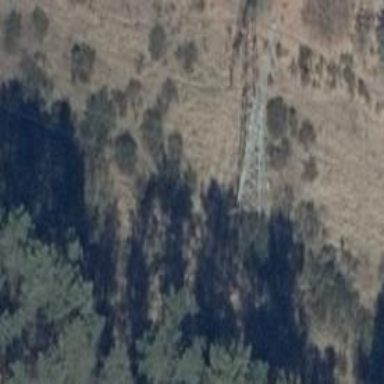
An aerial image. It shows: Power tower.